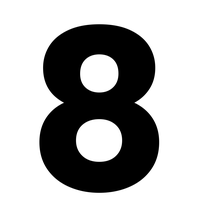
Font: Poppins-Bold